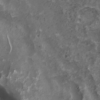
Label: not_dusty